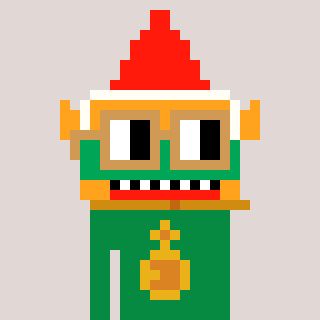
a pixel art character with square brown glasses, a gnome-shaped head and a green-colored body on a warm background